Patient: sex F, age 54
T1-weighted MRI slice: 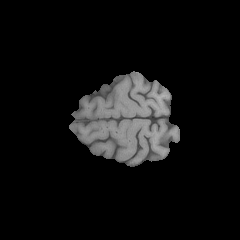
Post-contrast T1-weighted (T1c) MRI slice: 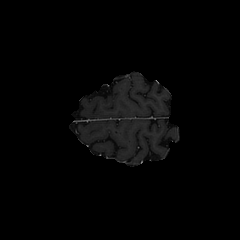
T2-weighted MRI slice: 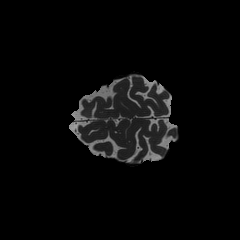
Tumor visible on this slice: no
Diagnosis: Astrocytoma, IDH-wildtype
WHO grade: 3